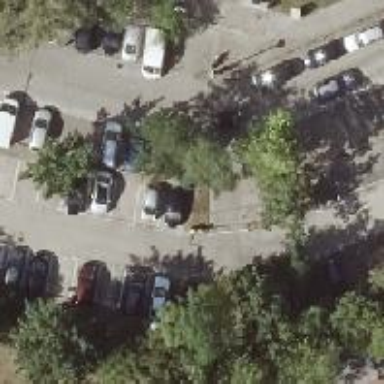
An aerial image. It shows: Concrete parking aisle on service road.